Field crop: maize
Growth stage: 2
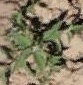
Species: atriplex